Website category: jobs
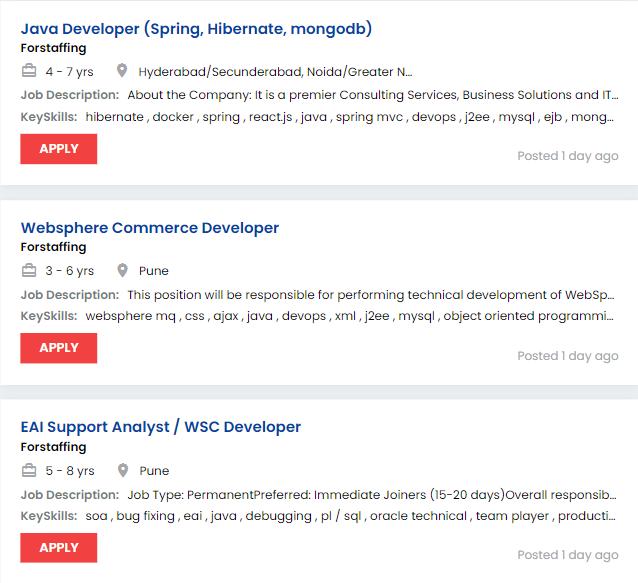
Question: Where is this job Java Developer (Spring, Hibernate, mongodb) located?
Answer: Hyderabad/Secunderabad, Noida/Greater Noida, Mumbai, Pune, Bengaluru / Bangalore

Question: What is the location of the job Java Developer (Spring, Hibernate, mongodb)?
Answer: Hyderabad/Secunderabad, Noida/Greater Noida, Mumbai, Pune, Bengaluru / Bangalore

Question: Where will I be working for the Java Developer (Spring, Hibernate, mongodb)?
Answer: Hyderabad/Secunderabad, Noida/Greater Noida, Mumbai, Pune, Bengaluru / Bangalore

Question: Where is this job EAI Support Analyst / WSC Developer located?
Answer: Pune

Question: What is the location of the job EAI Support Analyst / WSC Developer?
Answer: Pune

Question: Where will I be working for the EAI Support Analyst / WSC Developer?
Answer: Pune

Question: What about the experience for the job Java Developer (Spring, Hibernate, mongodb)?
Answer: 4 - 7 yrs

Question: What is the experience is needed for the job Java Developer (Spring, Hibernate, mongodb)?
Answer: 4 - 7 yrs

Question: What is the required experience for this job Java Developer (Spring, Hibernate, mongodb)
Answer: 4 - 7 yrs

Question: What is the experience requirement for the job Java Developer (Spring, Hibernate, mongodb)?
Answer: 4 - 7 yrs

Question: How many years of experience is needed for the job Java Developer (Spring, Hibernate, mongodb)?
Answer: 4 - 7 yrs

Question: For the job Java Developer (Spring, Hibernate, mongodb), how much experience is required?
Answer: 4 - 7 yrs

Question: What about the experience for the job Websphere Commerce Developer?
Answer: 3 - 6 yrs

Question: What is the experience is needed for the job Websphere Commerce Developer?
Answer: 3 - 6 yrs

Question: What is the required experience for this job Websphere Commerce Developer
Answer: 3 - 6 yrs

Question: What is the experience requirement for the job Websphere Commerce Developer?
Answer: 3 - 6 yrs

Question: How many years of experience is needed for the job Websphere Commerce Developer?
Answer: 3 - 6 yrs

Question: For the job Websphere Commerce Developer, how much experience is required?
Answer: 3 - 6 yrs

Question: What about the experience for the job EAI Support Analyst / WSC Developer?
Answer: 5 - 8 yrs

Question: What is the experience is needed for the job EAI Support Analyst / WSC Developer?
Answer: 5 - 8 yrs

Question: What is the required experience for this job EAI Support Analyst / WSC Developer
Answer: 5 - 8 yrs

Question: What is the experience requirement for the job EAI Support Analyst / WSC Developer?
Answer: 5 - 8 yrs

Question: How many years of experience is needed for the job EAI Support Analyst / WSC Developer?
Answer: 5 - 8 yrs

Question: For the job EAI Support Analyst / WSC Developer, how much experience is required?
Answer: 5 - 8 yrs

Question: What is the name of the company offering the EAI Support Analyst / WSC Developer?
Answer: Forstaffing

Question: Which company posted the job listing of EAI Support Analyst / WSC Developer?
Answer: Forstaffing

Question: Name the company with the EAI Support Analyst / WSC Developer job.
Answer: Forstaffing

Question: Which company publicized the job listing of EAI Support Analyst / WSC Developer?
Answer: Forstaffing

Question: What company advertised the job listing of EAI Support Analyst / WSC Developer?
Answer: Forstaffing

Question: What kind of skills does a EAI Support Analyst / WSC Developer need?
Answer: soa , bug fixing , eai , java , debugging , pl / sql , oracle technical , team player , production support , oracle soa , written communication , oracle fusion middleware , unix

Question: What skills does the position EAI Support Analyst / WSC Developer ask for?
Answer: soa , bug fixing , eai , java , debugging , pl / sql , oracle technical , team player , production support , oracle soa , written communication , oracle fusion middleware , unix

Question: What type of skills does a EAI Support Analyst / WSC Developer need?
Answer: soa , bug fixing , eai , java , debugging , pl / sql , oracle technical , team player , production support , oracle soa , written communication , oracle fusion middleware , unix

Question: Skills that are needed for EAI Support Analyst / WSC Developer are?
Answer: soa , bug fixing , eai , java , debugging , pl / sql , oracle technical , team player , production support , oracle soa , written communication , oracle fusion middleware , unix

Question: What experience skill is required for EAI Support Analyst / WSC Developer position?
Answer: soa , bug fixing , eai , java , debugging , pl / sql , oracle technical , team player , production support , oracle soa , written communication , oracle fusion middleware , unix

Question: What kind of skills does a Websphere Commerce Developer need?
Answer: websphere mq , css , ajax , java , devops , xml , j2ee , mysql , object oriented programming , oracle , javascript , eclipse , application support , technical consultant , struts , soap , jsp , jquery , database , technical skills , middleware , rest , team player , svn

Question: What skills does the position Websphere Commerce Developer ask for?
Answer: websphere mq , css , ajax , java , devops , xml , j2ee , mysql , object oriented programming , oracle , javascript , eclipse , application support , technical consultant , struts , soap , jsp , jquery , database , technical skills , middleware , rest , team player , svn

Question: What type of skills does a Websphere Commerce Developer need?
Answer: websphere mq , css , ajax , java , devops , xml , j2ee , mysql , object oriented programming , oracle , javascript , eclipse , application support , technical consultant , struts , soap , jsp , jquery , database , technical skills , middleware , rest , team player , svn

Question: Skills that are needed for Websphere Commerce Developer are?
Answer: websphere mq , css , ajax , java , devops , xml , j2ee , mysql , object oriented programming , oracle , javascript , eclipse , application support , technical consultant , struts , soap , jsp , jquery , database , technical skills , middleware , rest , team player , svn

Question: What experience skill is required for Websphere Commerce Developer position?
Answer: websphere mq , css , ajax , java , devops , xml , j2ee , mysql , object oriented programming , oracle , javascript , eclipse , application support , technical consultant , struts , soap , jsp , jquery , database , technical skills , middleware , rest , team player , svn

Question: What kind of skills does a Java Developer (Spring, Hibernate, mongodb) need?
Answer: hibernate , docker , spring , react.js , java , spring mvc , devops , j2ee , mysql , ejb , mongodb , rest , rdbms , j2se , nosql , spring boot , cassandra , struts , angularjs , soap

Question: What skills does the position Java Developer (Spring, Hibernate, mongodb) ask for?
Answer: hibernate , docker , spring , react.js , java , spring mvc , devops , j2ee , mysql , ejb , mongodb , rest , rdbms , j2se , nosql , spring boot , cassandra , struts , angularjs , soap

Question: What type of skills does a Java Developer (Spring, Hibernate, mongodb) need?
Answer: hibernate , docker , spring , react.js , java , spring mvc , devops , j2ee , mysql , ejb , mongodb , rest , rdbms , j2se , nosql , spring boot , cassandra , struts , angularjs , soap

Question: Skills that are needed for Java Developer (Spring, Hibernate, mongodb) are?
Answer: hibernate , docker , spring , react.js , java , spring mvc , devops , j2ee , mysql , ejb , mongodb , rest , rdbms , j2se , nosql , spring boot , cassandra , struts , angularjs , soap

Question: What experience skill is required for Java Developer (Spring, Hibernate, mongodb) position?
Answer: hibernate , docker , spring , react.js , java , spring mvc , devops , j2ee , mysql , ejb , mongodb , rest , rdbms , j2se , nosql , spring boot , cassandra , struts , angularjs , soap